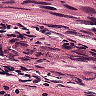
Metastatic tissue present: yes